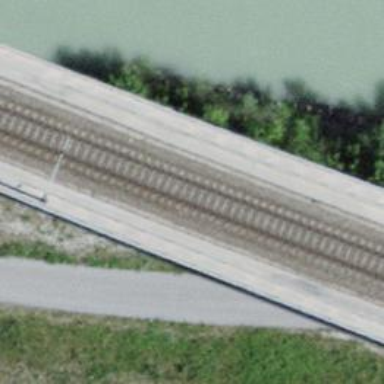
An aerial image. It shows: Bridge over electrified railway with contact lines.